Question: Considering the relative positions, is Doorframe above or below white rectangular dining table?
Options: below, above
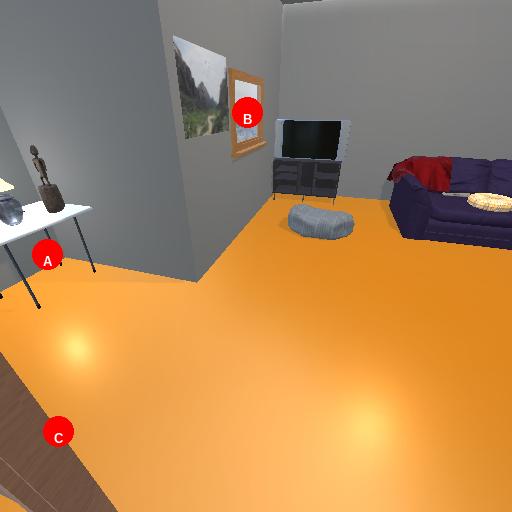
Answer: below